Interaction volume radius: 5 \u00c5
Interaction volume height: 20 \u00c5
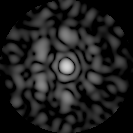
Disorder parameter: 0.6862